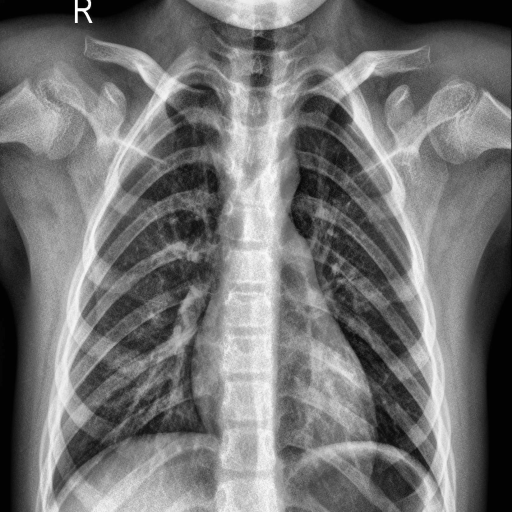
Finding: NORMAL